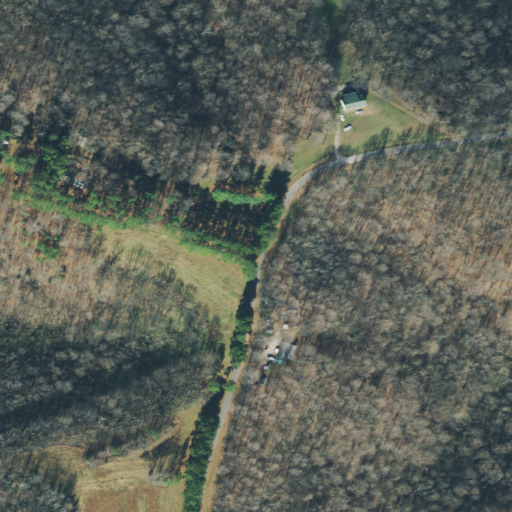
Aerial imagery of mountain in Tennessee named Flanigan Hill containing deciduous forest, open development, mixed forest, pasture, and low intensity development